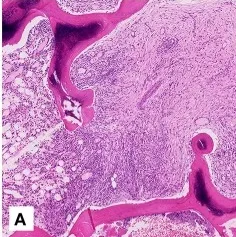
Microscopic examination of the lumbar vertebra (biopsy). (A) On overview, the marrow in between the bony trabeculae shows a quite sharp demarcation between normal bone marrow (one third on the left) and the fibrotic lesion (two thirds on the right) (H&E staining, 79x magnification).
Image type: pathology (h&e)